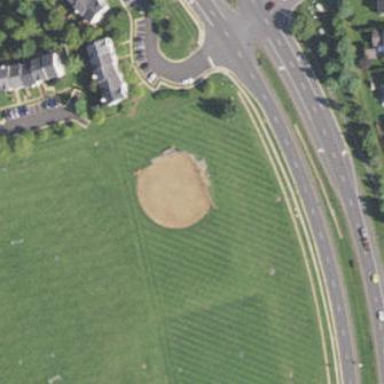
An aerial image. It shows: Baseball pitch for leisure land activities.